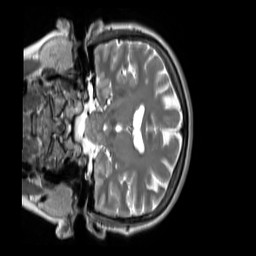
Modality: T2w
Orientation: coronal
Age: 59
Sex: female
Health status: ill
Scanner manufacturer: siemens
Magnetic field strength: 3 T
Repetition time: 2.8 s
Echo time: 0.326 s